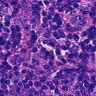
Metastatic tissue present: no